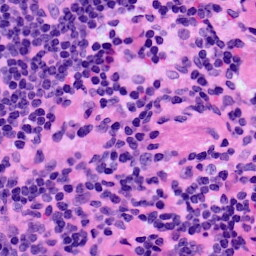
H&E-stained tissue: LymphNode